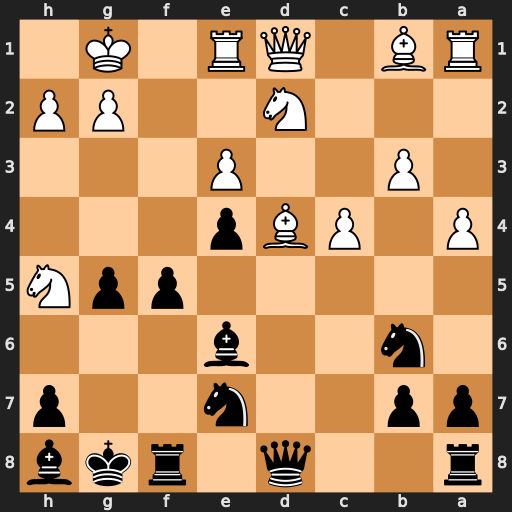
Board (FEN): r2q1rkb/pp2n2p/1n2b3/5ppN/P1PBp3/1P2P3/3N2PP/RB1QR1K1
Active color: b
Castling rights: -
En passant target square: -
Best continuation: Bxd4